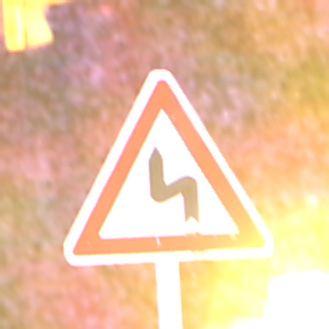
Verkehrszeichen: DoppelkurveZunaechstLinks
Umgebung: Outdoor, Suburban
Tageszeit: Night
Wetter: Clear
Licht: Artificial
Jahreszeit: NotSpecified
Kontrast: HighContrast